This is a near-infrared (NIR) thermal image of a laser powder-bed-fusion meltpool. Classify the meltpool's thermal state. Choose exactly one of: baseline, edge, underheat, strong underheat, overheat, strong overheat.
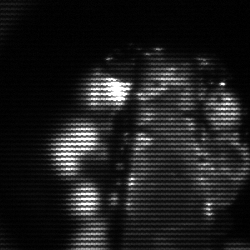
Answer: baseline